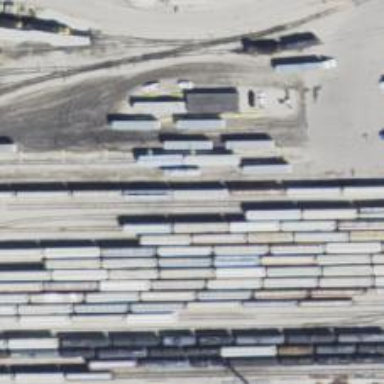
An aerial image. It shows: Rail spur service.